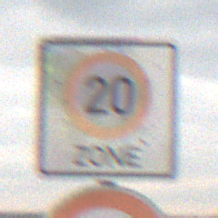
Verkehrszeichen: BeginnZone20
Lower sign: Ueberholverbot
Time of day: MorningAfternoon
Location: Outdoor (Nature)
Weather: Overcast
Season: NotSpecified
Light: Natural